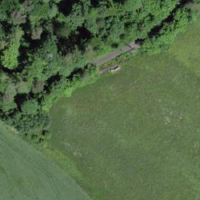
EUNIS habitat code: 52
Species observed at this site:
Dioscorea communis